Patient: sex M, age 49
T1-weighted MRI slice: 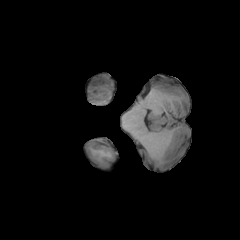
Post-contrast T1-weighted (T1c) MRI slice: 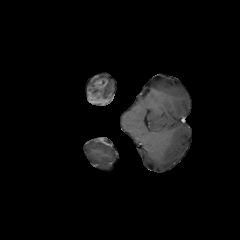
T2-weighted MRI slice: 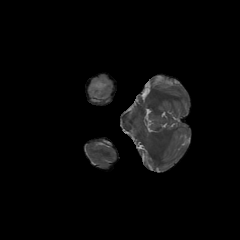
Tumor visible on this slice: yes
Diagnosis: Glioblastoma, IDH-wildtype
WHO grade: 4